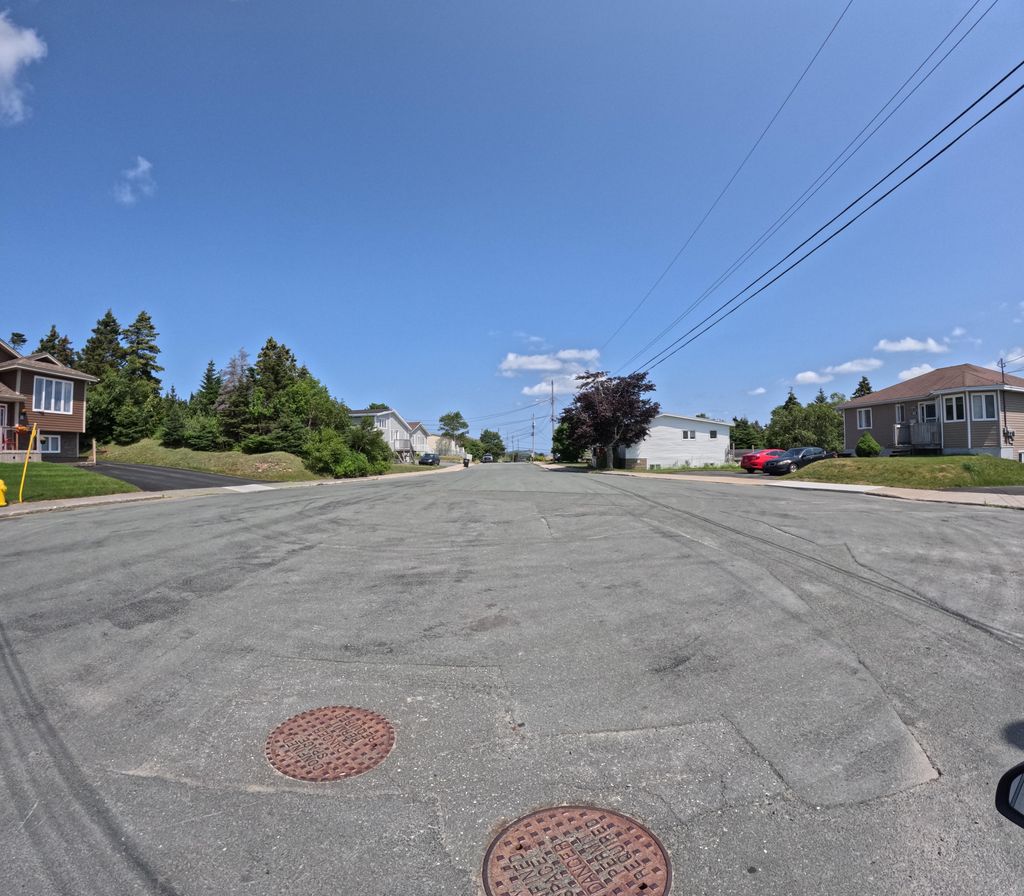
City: st_johns